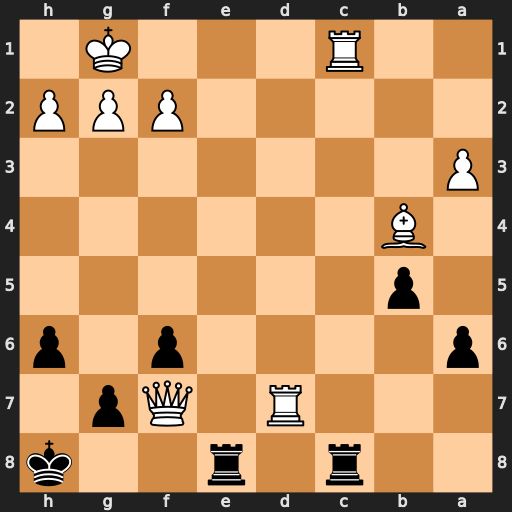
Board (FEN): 2r1r2k/3R1Qp1/p4p1p/1p6/1B6/P7/5PPP/2R3K1
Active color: b
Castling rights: -
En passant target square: -
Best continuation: Rxc1+ Rd1 Rxd1+ Be1 Rdxe1#